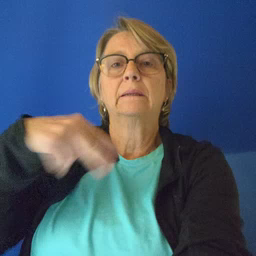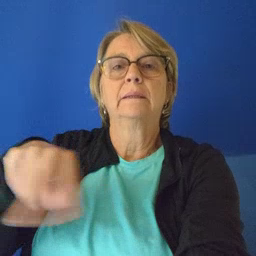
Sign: dance